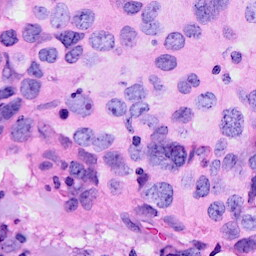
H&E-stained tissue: Breast